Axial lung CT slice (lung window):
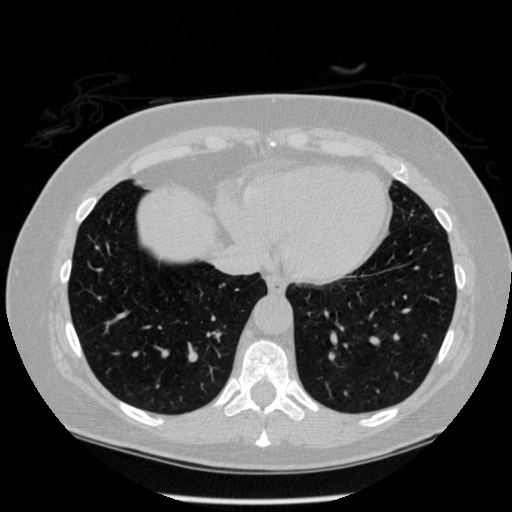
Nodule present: no